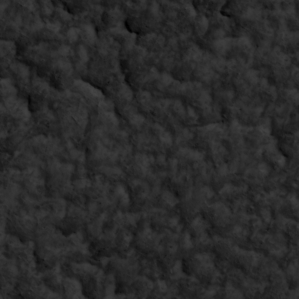
Label: non_frost